Question: I'm working in a web aplication to evaluate workers. In a php form I add the name of the worker and there are 10 questions. Each question has options (a, b, c, d).
Example:
1. quality of work. a) excellent b) good c) bad d) too bad
2. professional knowledge. a) excellent knowledge b) is ok c) man has little knowledge d) dont know nothing
My problem is that I can not correctly model the MYSQL database. I planned on making a table for questions and one for answers and one for the area of the worker. But I can not do it.
Please could help me model this base?
I think they should be only those tables: "tbl_worker", "tbl_alternative", "tbl_question", "tbl_answer".

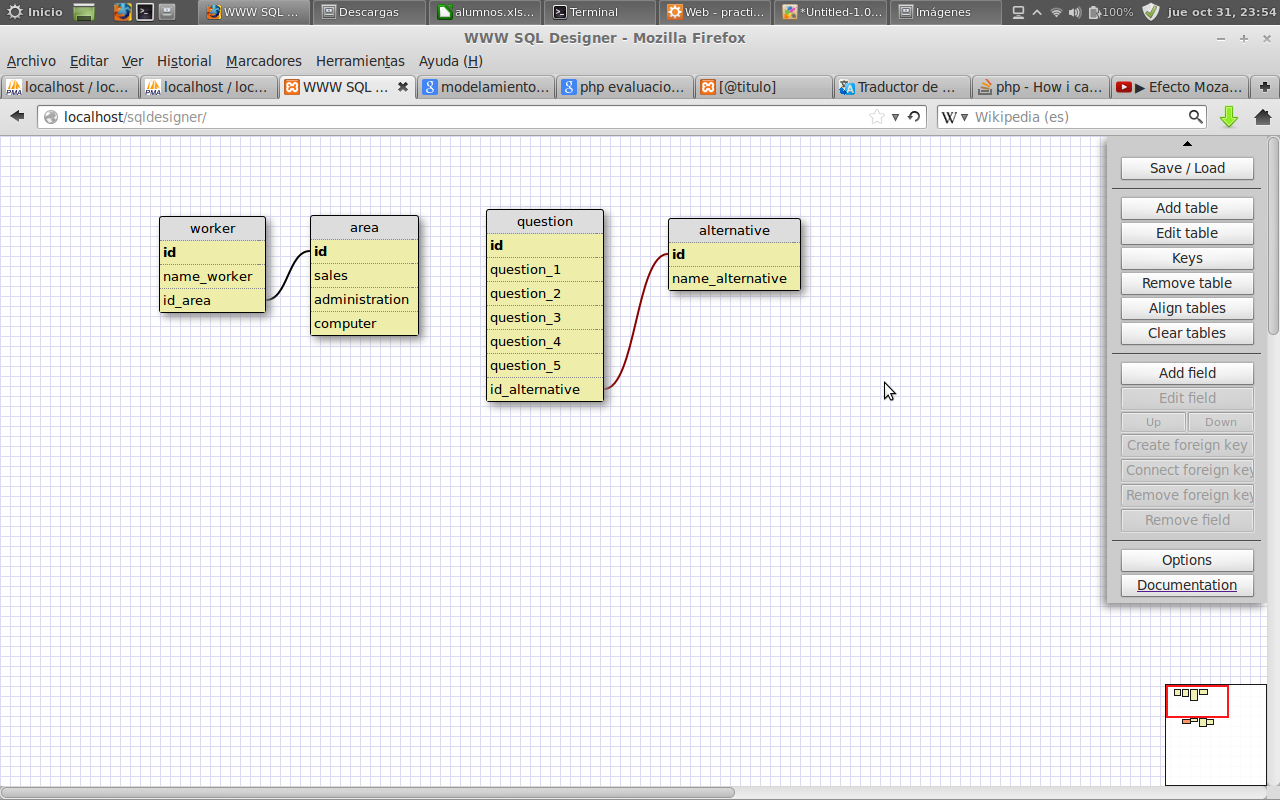
Answer: If this were me i would use the following tables and fields.
'''
tbl_worker
id
name
tbl_questions
id
question
tbl_question_answer
id
question_id
answer
tbl_report
id
worker_id
tbl_worker_report
id
report_id
question_answer_id
'''
Put all of your questions in the questions table then you join them together with the answers using a Many(answers)ToOne(question) relationship.
Then you create a new report setting the worker id. Then itterate through all the questions and save, the answer, and the report_id into the tbl_worker_report table.
Then you can view the results by getting all of the report by looking for all rows that have the report id of the report you want to view. and because your answer also reference the question you can get that too if needed.